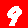
Digit: 9